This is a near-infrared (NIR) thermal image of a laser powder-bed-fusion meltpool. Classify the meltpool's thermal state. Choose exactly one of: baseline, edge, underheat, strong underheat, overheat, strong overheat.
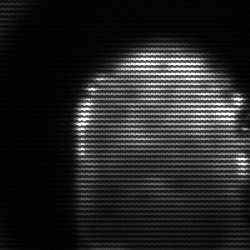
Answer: baseline